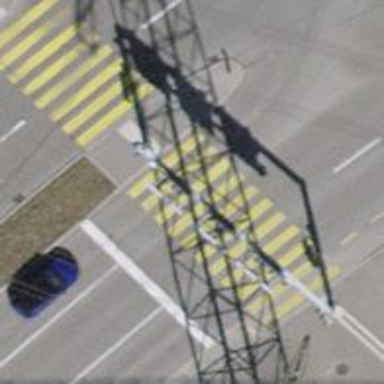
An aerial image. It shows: Zebra crossing with traffic signals.